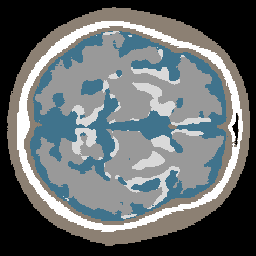
Label: no_lesion